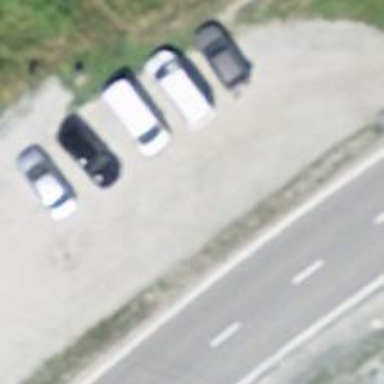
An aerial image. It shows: Asphalt parking aisle road for service vehicles.